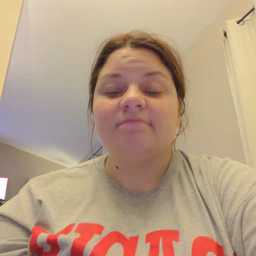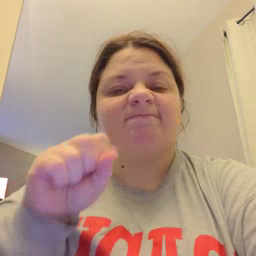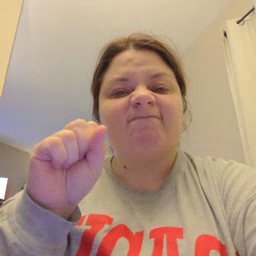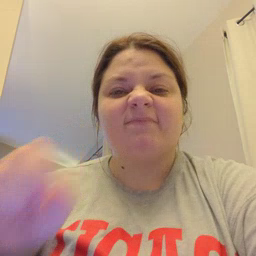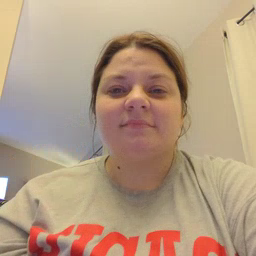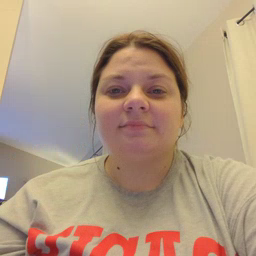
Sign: yes